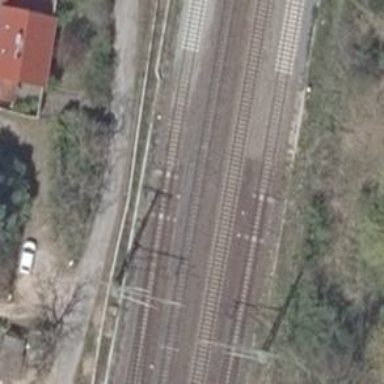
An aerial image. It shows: Railway switch with the turnout side on the left.